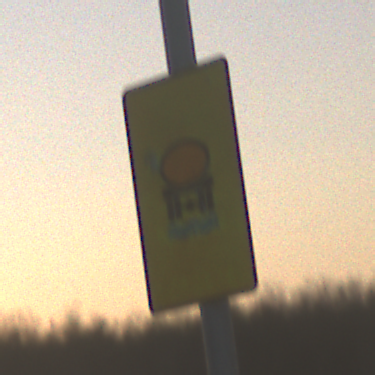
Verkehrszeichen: FahrzeugeMitWassergefaehrdenderLadungOhnePfeilsymbol
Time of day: SunriseSunset
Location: Outdoor (Nature)
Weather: Clear
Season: Winter
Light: Natural